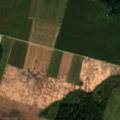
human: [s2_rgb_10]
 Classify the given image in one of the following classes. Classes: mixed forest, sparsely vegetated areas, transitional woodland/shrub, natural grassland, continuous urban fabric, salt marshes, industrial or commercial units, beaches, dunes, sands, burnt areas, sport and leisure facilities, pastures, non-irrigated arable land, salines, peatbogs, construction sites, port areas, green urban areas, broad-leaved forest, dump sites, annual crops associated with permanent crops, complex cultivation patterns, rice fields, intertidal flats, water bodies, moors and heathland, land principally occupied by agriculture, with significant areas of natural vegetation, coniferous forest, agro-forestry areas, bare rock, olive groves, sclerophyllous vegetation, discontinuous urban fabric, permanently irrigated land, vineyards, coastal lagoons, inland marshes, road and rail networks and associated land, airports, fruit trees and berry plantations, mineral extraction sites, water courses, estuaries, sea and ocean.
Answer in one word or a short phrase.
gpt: non-irrigated arable land, land principally occupied by agriculture, with significant areas of natural vegetation, mixed forest